Question: I try to solve <URL>
> There exists exactly one Pythagorean triplet for which a + b + c = 1000.
I use the Euclid's formula:

My solution is:
'''
int a = 0, b = 0, c = 0, m = 0, n = 0;
int abort = 0;
while(abort == 0)
{
m++;
while(abort == 0 && n < 10000)
{
n++;
if(m > n)
{
a = (m*m) - (n*n);
b = 2*m*n;
c = (m*m) + (n*n);
if(a+b+c == 1000 && a > 0 && b > 0 && c > 0 /*&& a < b && b < c*/)
{
exit = 1;
}
}
}
n = 0;
}
'''
If I run this I got a = 375 b = 200 and c = 425. Which is wrong cause it should be 'a < b < c' but if I use the check you see in my code (the part which is commented out) my code runs forever.
So what is my mistake?
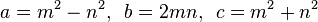
Answer: 'a' and 'b' are totally equivalent in the formula 'a^2 + b^2 = c^2' (unlike 'c', which plays a distinct role). Leave your algorithm as it is, and swap 'a' and 'b' in your result after you get it, if they happen to be in the "wrong" order.
Formally speaking, given any 'a', 'b' and 'c' which are a Pythagorean triplet for the fact that 'a < b' is not true, and instead 'b < a' is, then 'b', 'a' and 'c' are a Pythagorean triplet.